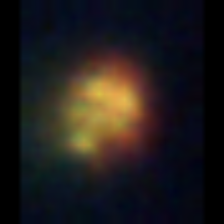
Taxon: Unknown_detritus
Group: Unknown